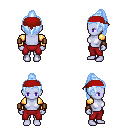
a pixel art fantasy rpg character, female body template, dark elf, purple skin, gold arm armor, red pants, white cyan long topknot hairstyle, red bandana, leather bracers, four views (front, back, left, right), 2x2 character sprite sheet, small pixel art, hard edges, no anti-aliasing